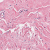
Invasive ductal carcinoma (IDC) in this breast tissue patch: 0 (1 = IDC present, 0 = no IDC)